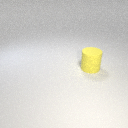
large yellow rubber cylinder